Field crop: maize
Growth stage: 2
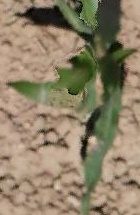
Species: maize